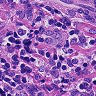
Metastatic tissue present: no